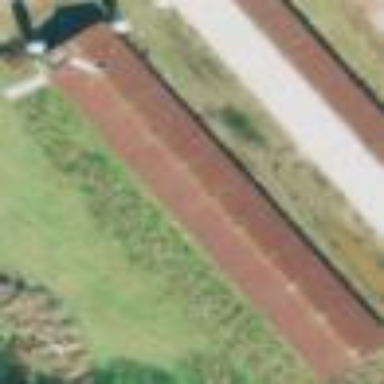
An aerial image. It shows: Poultry house.